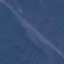
Label: Highway